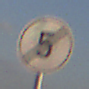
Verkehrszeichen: EndeGeschwindigkeit5
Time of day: SunriseSunset
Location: Outdoor (Nature)
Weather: PartlyCloudy
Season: NotSpecified
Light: Natural